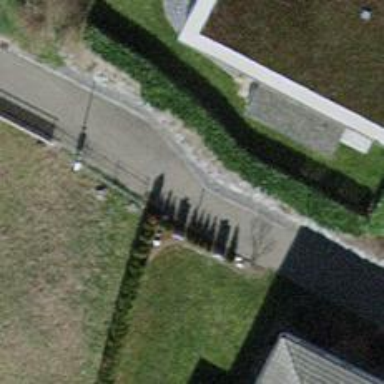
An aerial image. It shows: Bollard barrier.